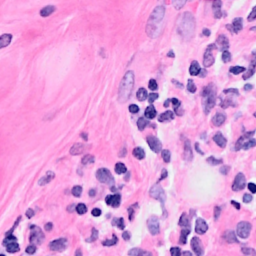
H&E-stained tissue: Breast